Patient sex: F
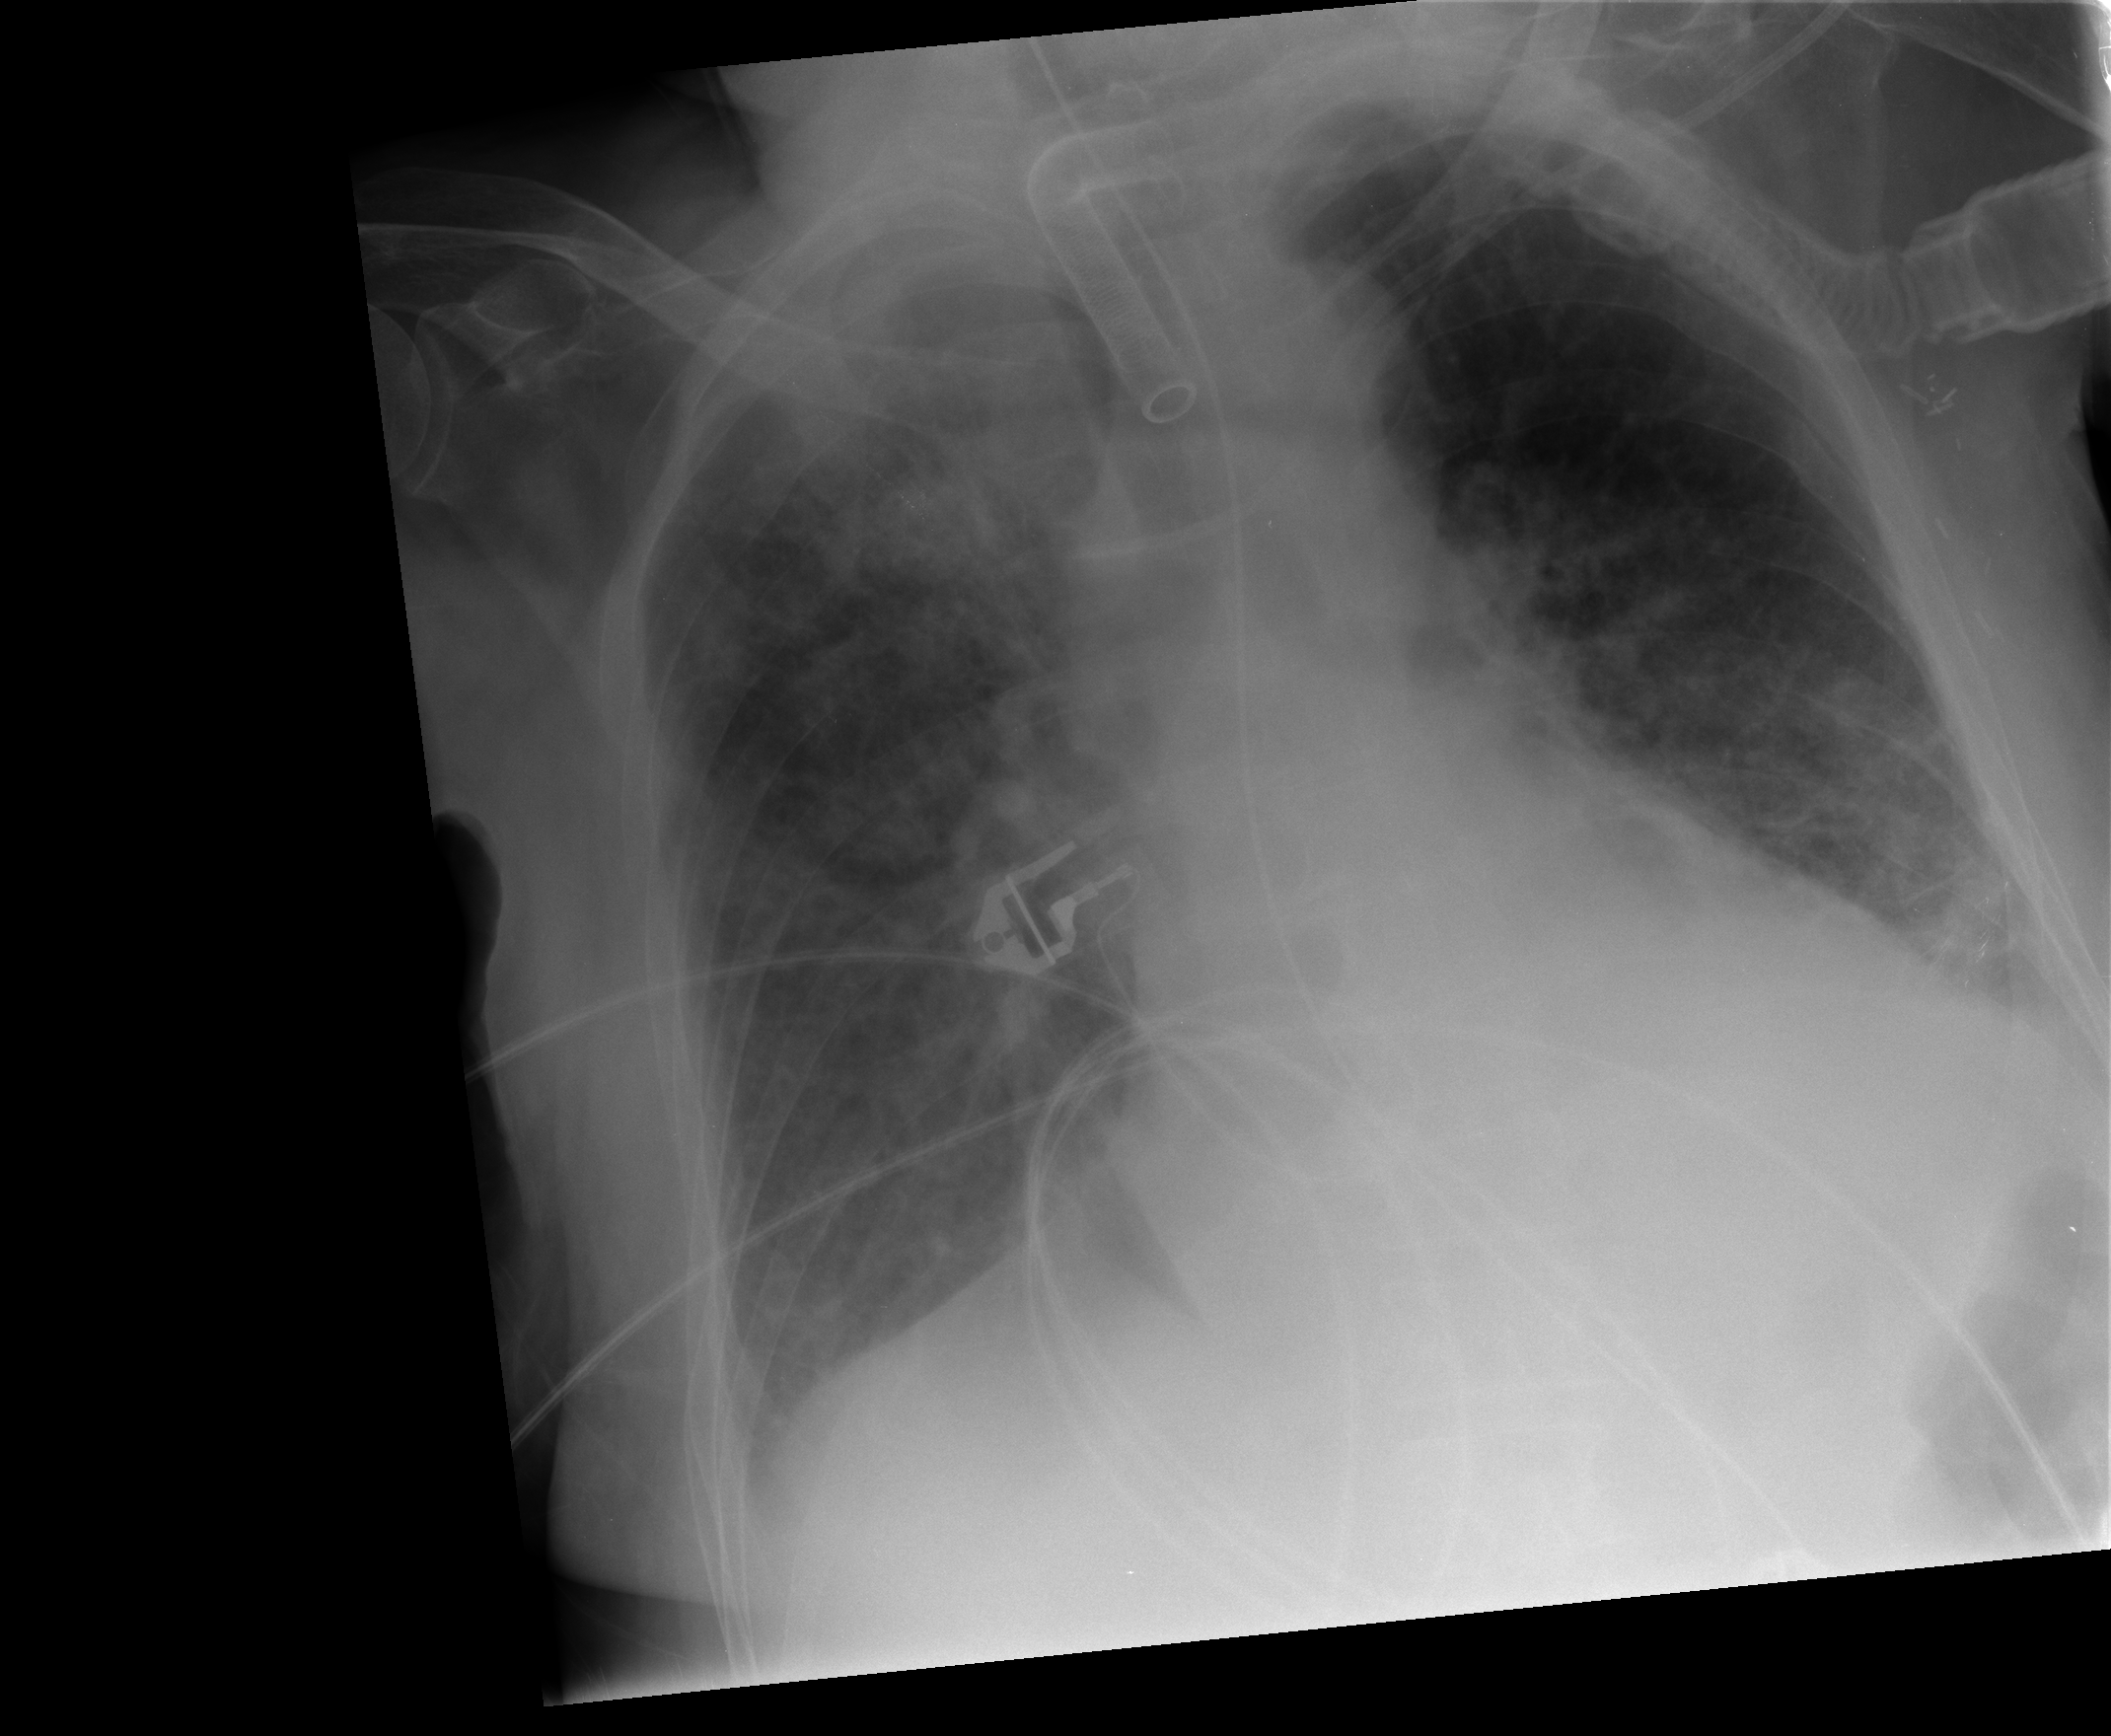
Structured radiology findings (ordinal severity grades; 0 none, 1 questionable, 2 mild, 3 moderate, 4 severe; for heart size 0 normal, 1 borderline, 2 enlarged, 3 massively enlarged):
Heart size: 1
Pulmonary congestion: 2
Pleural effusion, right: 1
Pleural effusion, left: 2
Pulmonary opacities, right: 2
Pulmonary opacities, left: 2
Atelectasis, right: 2
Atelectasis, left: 2